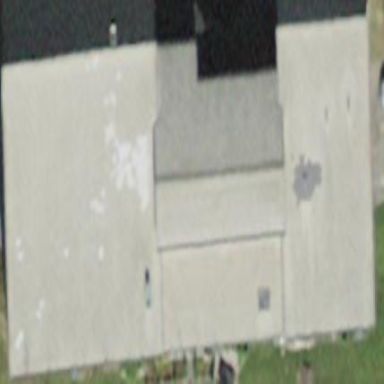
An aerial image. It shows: Leisure building with gabled roof along its orientation.